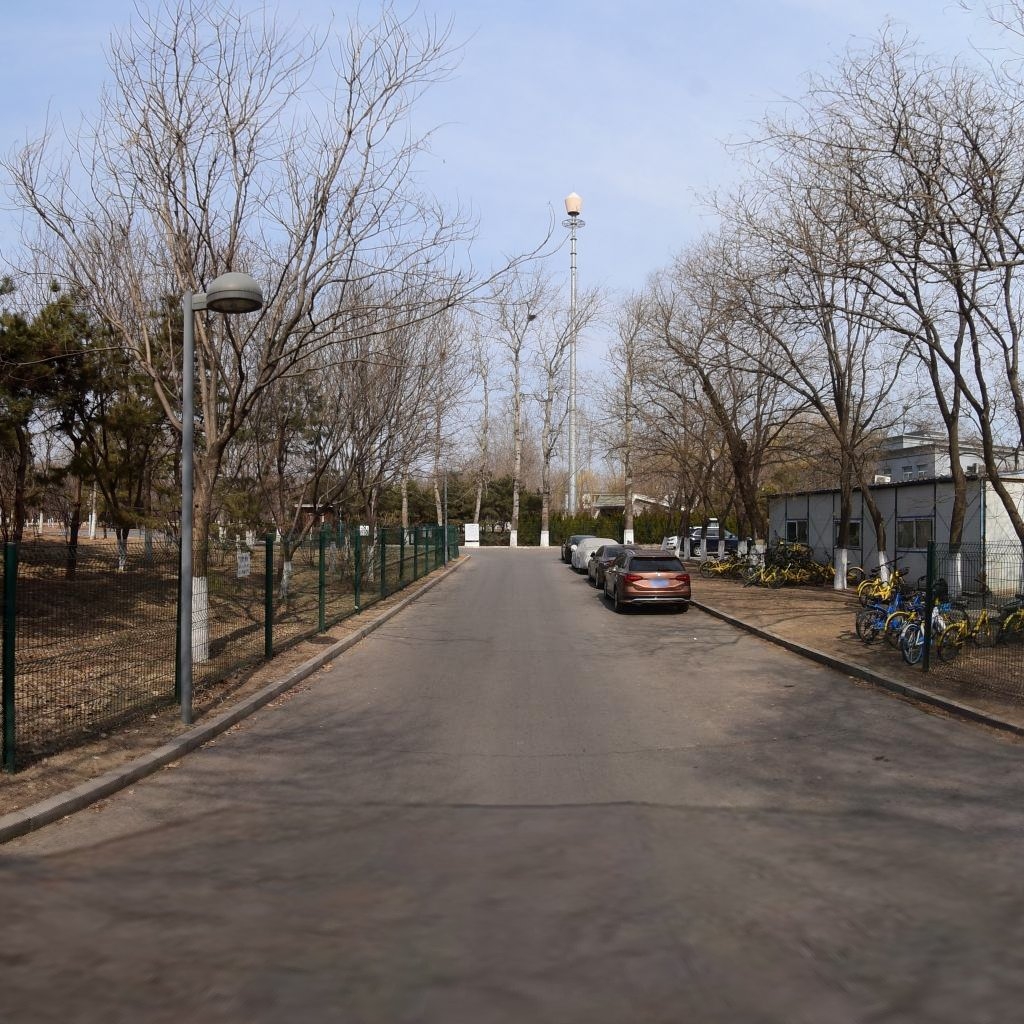
Region: Chaoyang
Road damage annotations: transverse crack